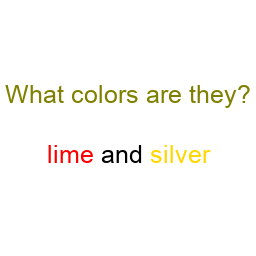
Color: red, gold
Color name shown: lime, silver
Background color: white
Question text color: olive